Field crop: maize
Growth stage: 1
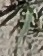
Species: sorghum